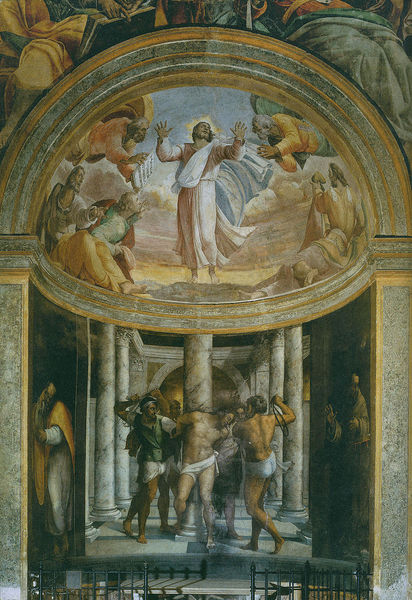
Titel: Transfiguration, Die Geisselung Christi
Künstler: Sebastiano del Piombo
Institution: Rom, Kirche San Pietro in Montorio
Schlagwörter: blau, himmel, hell, licht, orange, säule, säulen, wand, tod, gitter, kirche, gewand, gold, renaissance, kreis, rundbogen, kuppel, gewalt, detail, tor, strahlen, gefangen, altar, heiligenschein, jesus, leid, qual, schmerz, kapelle, erscheinung, himel, heilige, deckengemälde, fresko, schlagen, auferstehung, markus, folter, marter, lukas, geisselung, geißel, geisseln, heiligkeit